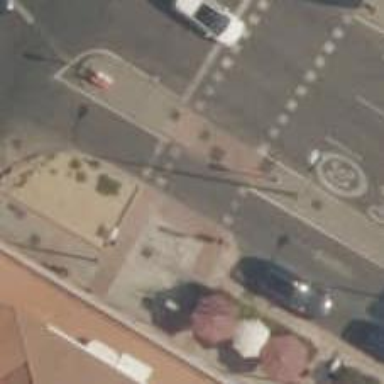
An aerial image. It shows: Crossing with traffic signals.